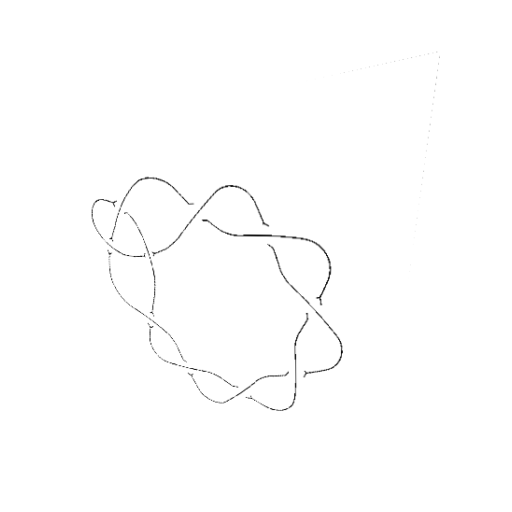
Crossing number: 10